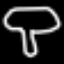
Label: mushroom